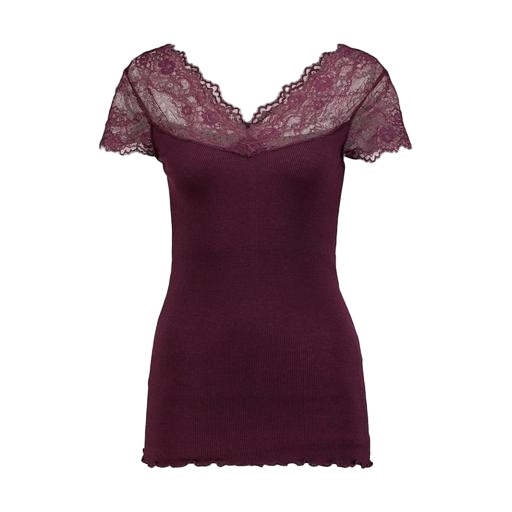
purple printed lace-yoke t-shirt only macy, lace-yoke t-shirt, purple lace-sleeve top, white background